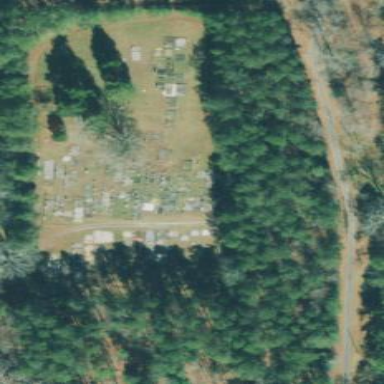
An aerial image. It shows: Cemetery.